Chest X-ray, PA view. Patient: 33 years old, sex M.
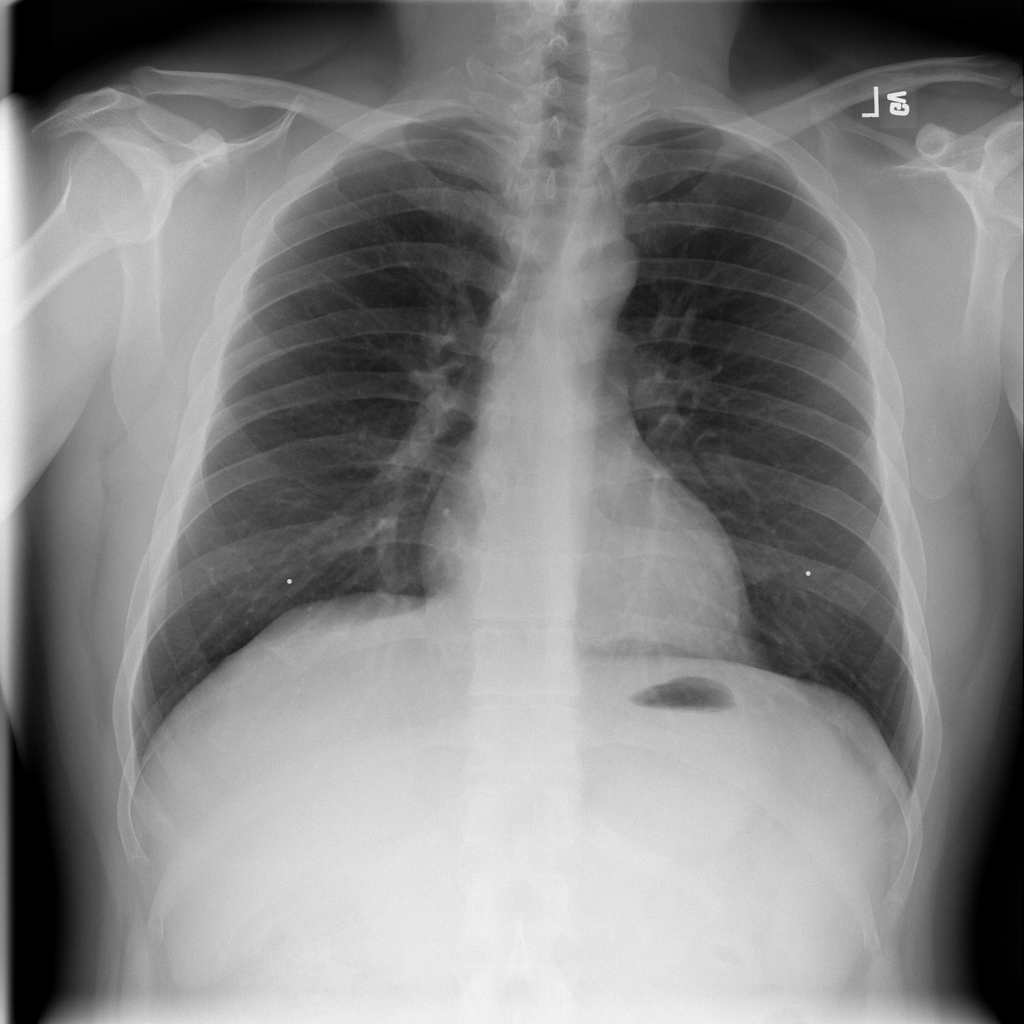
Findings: No Finding